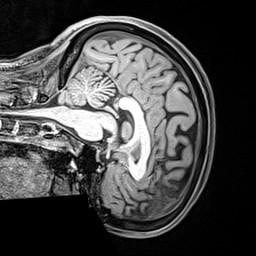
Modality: T1w
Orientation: sagittal
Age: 37
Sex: female
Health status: healthy
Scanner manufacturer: siemens
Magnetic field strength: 3 T
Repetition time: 2.4 s
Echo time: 0.00217 s